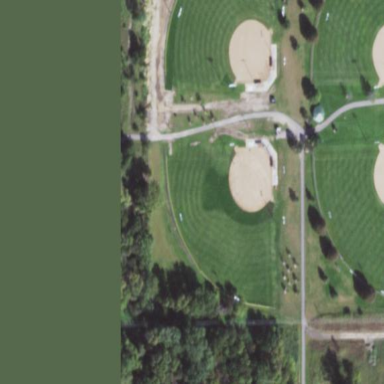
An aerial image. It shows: Baseball pitch for leisure land.